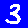
Digit: 3